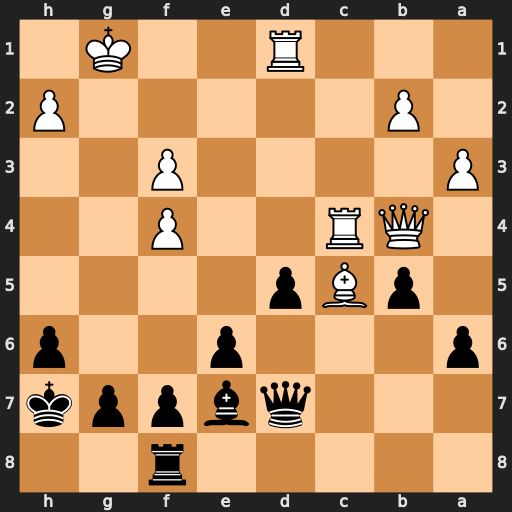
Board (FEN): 5r2/3qbppk/p3p2p/1pBp4/1QR2P2/P4P2/1P5P/3R2K1
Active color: b
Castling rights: -
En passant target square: -
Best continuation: a5 Qxa5 bxc4